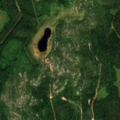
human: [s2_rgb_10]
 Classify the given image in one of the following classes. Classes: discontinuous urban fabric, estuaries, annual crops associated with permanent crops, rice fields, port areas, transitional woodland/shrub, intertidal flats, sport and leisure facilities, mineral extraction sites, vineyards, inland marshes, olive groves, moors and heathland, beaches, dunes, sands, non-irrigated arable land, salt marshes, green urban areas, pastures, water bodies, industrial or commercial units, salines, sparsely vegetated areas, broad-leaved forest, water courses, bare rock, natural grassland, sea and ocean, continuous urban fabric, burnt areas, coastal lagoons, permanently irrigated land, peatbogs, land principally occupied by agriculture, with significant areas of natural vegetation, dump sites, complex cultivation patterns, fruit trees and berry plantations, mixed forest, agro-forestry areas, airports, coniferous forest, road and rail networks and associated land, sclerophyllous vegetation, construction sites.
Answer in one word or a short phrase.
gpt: coniferous forest, mixed forest, transitional woodland/shrub